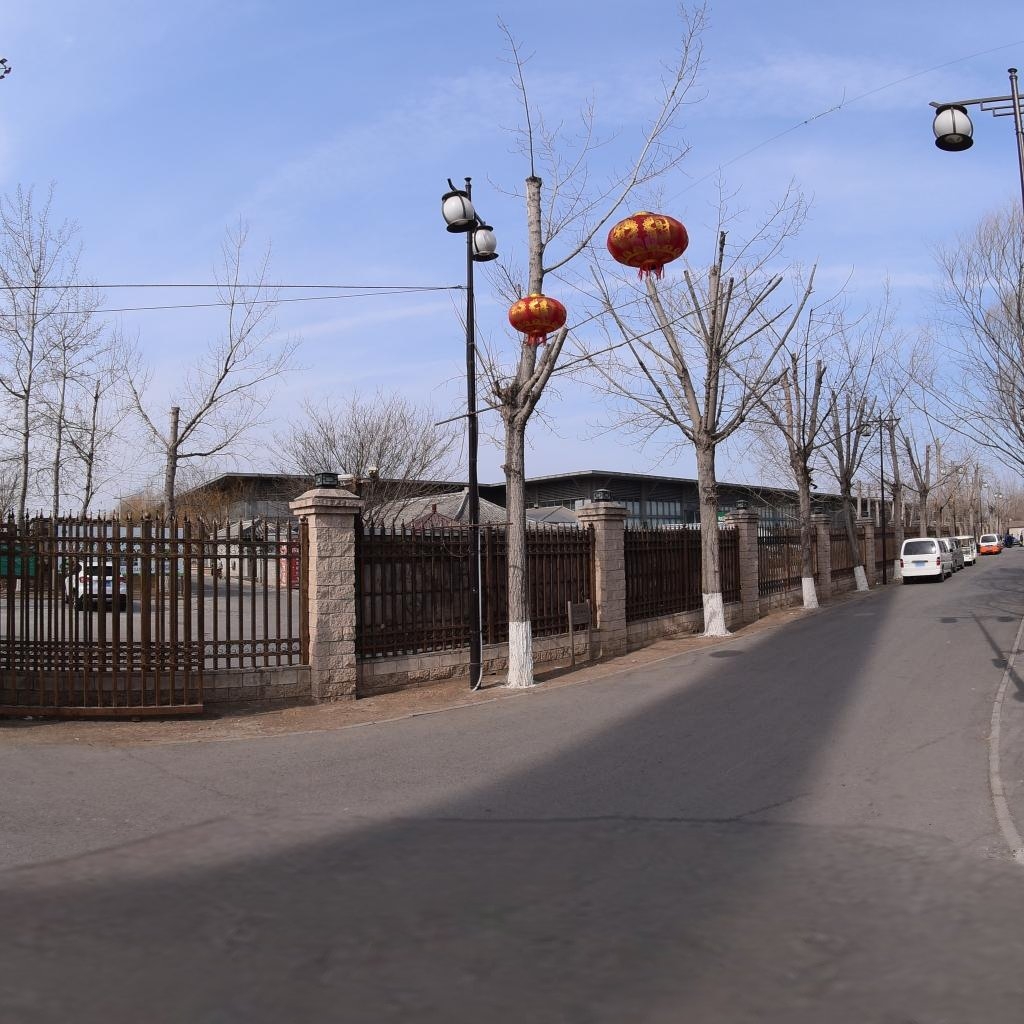
Region: Chaoyang
Road damage annotations: transverse crack, transverse crack, transverse crack, transverse crack